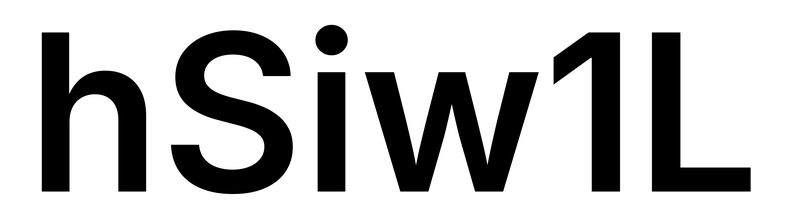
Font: Inter_SemiBold